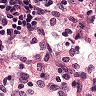
Metastatic tissue present: no